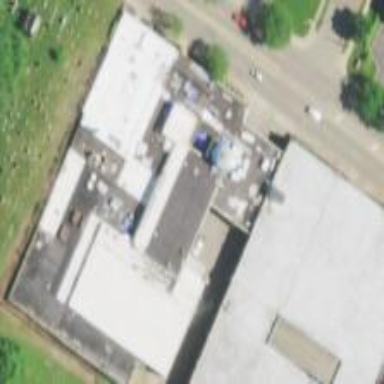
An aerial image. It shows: Community center building.